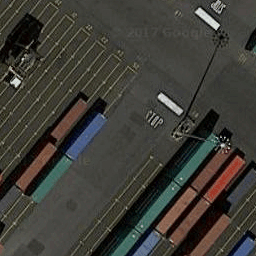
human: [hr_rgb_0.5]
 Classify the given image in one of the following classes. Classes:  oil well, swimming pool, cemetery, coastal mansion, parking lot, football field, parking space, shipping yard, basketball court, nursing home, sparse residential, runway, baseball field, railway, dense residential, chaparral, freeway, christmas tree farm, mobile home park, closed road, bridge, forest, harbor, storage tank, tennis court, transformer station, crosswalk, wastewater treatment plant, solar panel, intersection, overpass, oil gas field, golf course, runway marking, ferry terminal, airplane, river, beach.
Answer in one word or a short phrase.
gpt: shipping yard